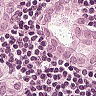
Metastatic tissue present: yes